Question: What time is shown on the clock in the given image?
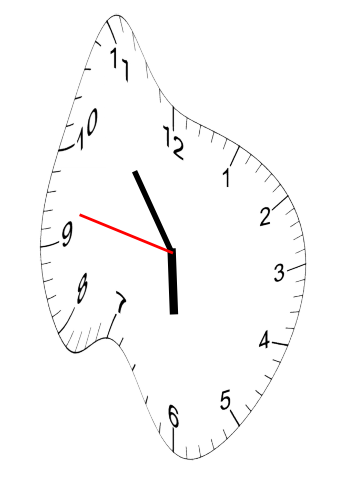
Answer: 05:53:47